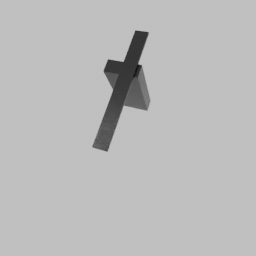
Label: lighting